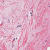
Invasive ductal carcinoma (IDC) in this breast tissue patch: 1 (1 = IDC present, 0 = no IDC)